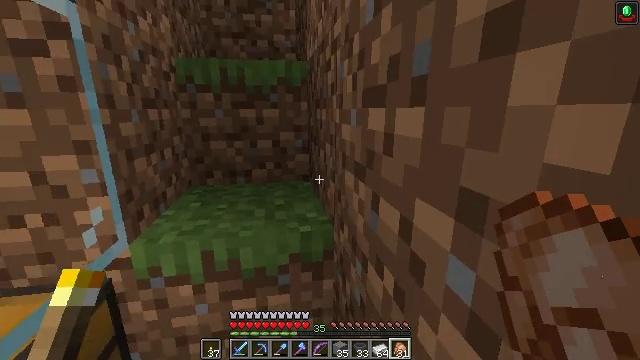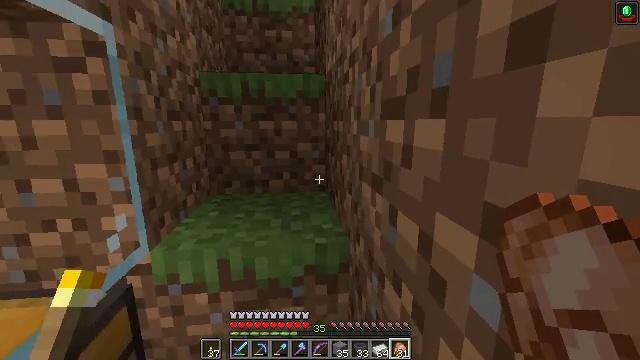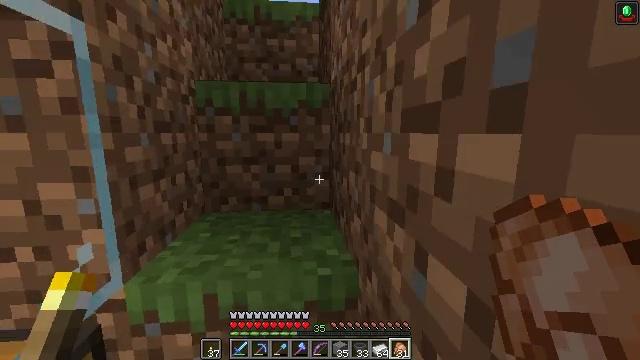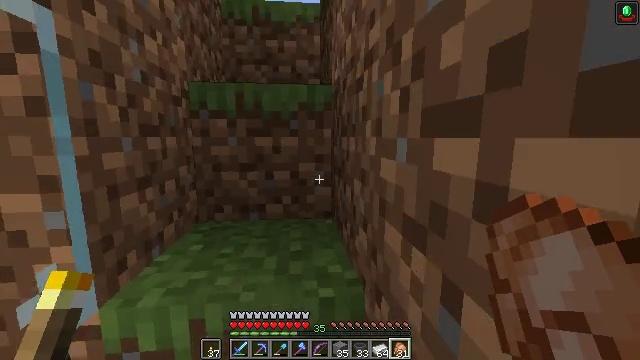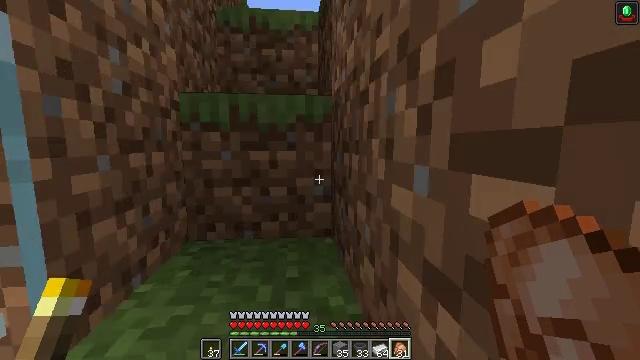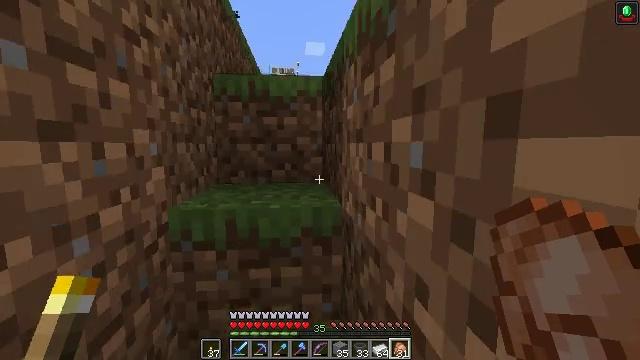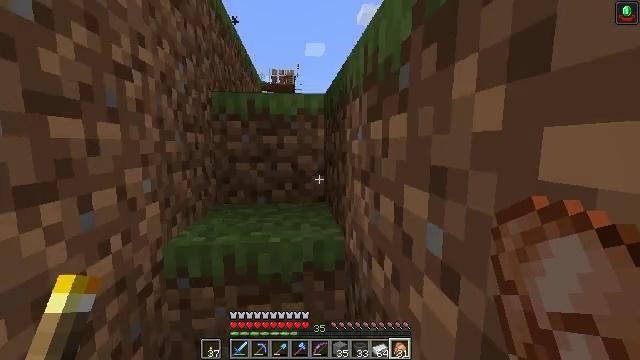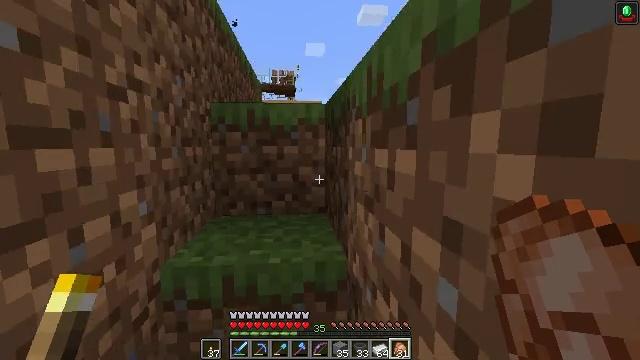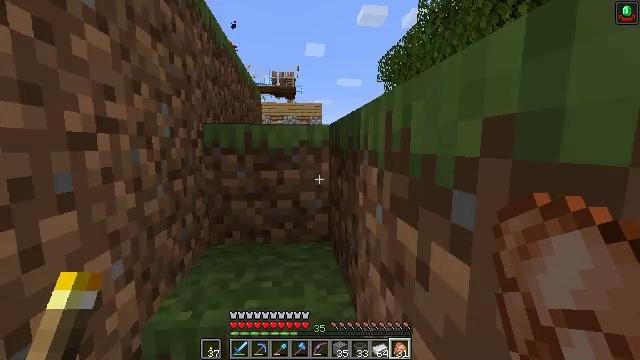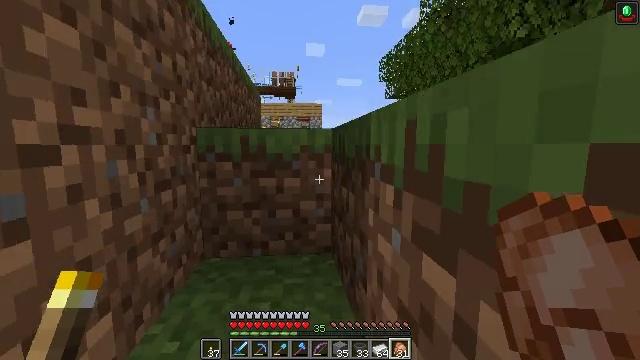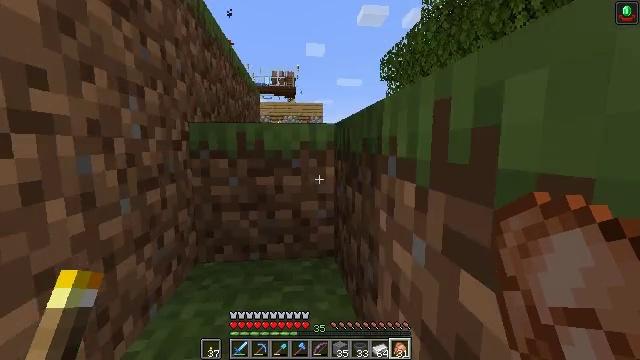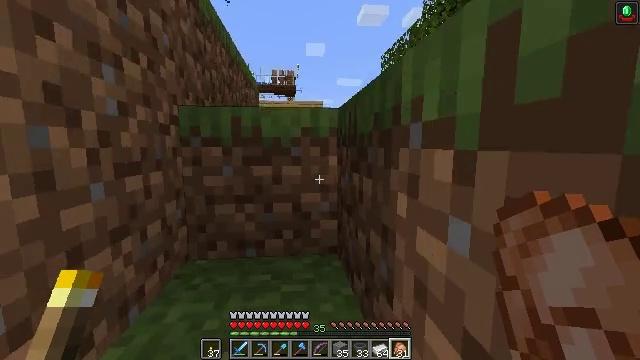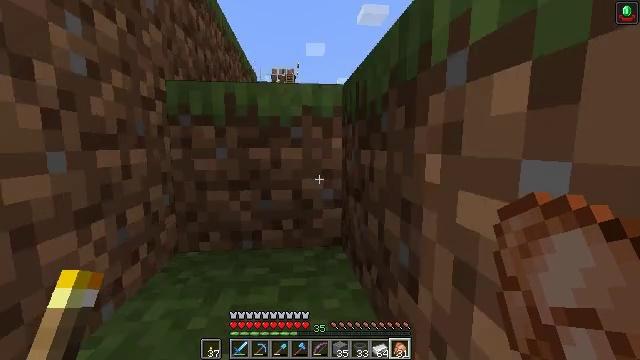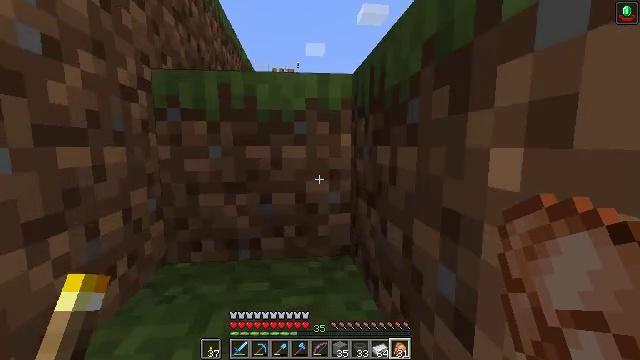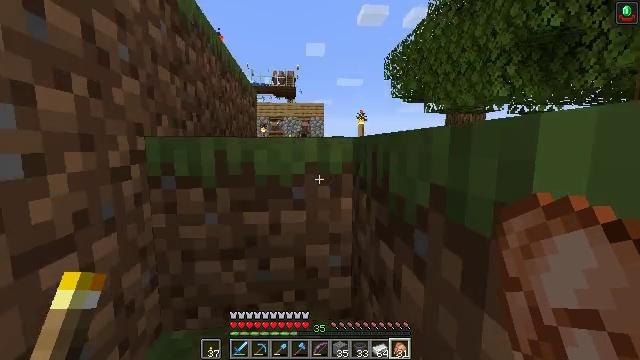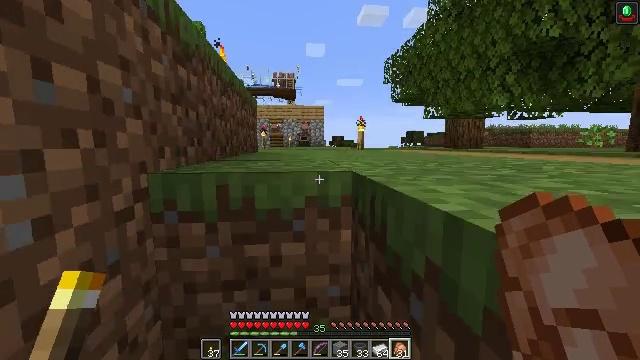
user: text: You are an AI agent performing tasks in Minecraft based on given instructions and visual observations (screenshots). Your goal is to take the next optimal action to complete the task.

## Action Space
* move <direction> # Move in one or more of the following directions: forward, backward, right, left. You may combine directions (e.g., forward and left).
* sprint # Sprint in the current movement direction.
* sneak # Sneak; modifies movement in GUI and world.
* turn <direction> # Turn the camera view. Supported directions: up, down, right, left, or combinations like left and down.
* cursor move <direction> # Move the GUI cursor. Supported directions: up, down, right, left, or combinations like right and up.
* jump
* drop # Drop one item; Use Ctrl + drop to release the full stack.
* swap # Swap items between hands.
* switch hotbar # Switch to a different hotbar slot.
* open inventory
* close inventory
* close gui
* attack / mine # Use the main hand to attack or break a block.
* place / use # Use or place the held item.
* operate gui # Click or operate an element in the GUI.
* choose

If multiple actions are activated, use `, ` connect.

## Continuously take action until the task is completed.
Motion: motion action
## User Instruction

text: Get an emerald by using the crafting table.
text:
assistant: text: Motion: move forward, turn left and up
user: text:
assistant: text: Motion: move forward, turn up
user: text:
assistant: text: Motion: move forward, turn up
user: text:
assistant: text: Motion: move forward, turn up, jump
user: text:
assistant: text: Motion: move forward, jump
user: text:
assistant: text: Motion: move forward, jump
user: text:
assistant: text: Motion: move forward, jump
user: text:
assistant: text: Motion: move forward, jump
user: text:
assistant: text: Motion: move forward, jump
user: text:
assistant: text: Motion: move forward, jump
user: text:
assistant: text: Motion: move forward, jump
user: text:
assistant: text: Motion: move forward, jump
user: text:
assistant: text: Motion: move forward, sprint, jump
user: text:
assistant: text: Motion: move forward, sprint, jump
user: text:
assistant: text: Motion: move forward, sprint, jump
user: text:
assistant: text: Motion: move forward, sprint, jump
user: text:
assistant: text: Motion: move forward, sprint, jump
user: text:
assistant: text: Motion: move forward, sprint, jump
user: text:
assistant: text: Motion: move forward, jump
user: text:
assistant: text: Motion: move forward, jump
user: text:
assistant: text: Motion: move forward, turn down, jump
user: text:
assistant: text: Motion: move forward, jump
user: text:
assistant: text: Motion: move forward, jump
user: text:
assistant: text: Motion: move forward, sprint, jump
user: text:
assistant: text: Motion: move forward, sprint, jump
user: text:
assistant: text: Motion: move forward, sprint, jump
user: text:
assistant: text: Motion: move forward, sprint, jump
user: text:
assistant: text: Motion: move forward, turn down, jump
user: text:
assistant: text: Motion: move forward, jump
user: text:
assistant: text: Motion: move forward, turn down, jump